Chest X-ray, PA view. Patient: 43 years old, sex F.
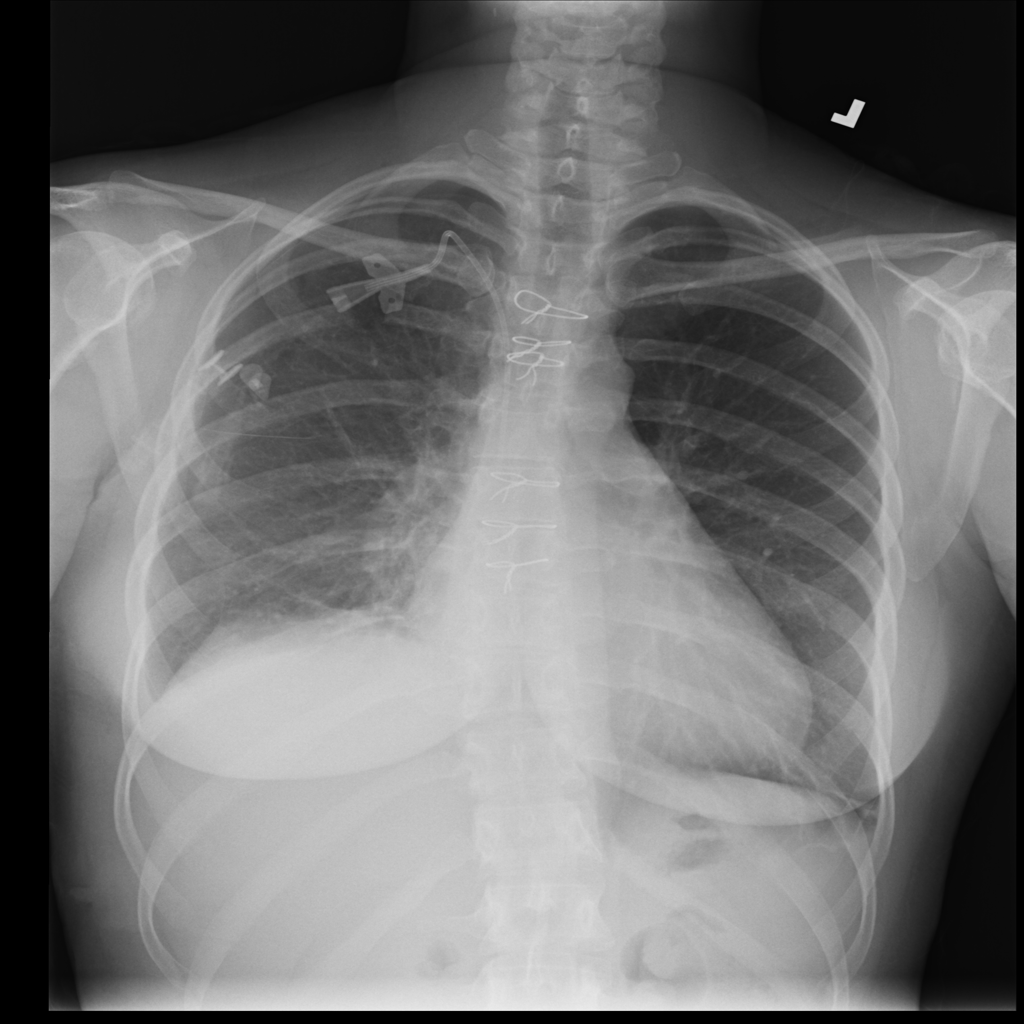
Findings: Atelectasis, Infiltration, Pneumothorax